Question: I am using UIWebView inside of my iOS application and in the webView I used Bootstrap UI for designing expand and collapse animation. The JavaScript framework that I used is ANgularJS. The issue that I faced is the slow animation for expand and collapse. You can easily reproduce this issue if you follow the steps bellow with your device (iPhone or iPad)
1- Opened the Bootstrap website (<URL> by Safari with your iPad.
2- Under the collapse paragraph, tap on the sample button, which collapses and expands a simple content. Please notice the time that it takes to expand the content.
You can test this issue for JQuery as well, here are the steps:
1- opened JQuery Mobile website (<URL> by Safari with your iPad.
2- tap on the sample button, which expands and collapses a simple button. Please notice the time that it takes to expand the content.
The time that it takes to do the expand and collapse is really slow based on our User Experience feedback. I researched about this issue and debugged the ANgularJS framework to see where does this issue come from. It seems that there is a method called EventHandler that causes this issue.

Anybody have any idea what are the other options for designing Expand and Collapse that works fast on device?
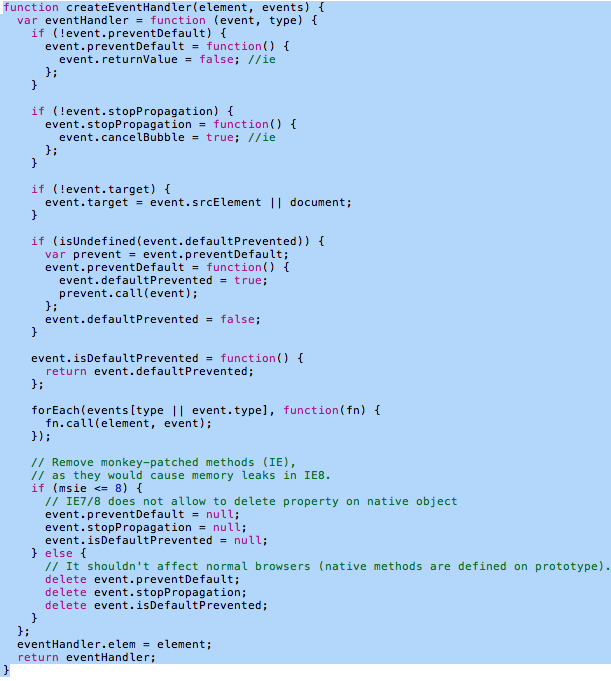
Answer: The solution for this problem is using pure CSS for expand and collapse
HTML Code
'''
<body>
<section>
<article>
<details>
<summary>Step by Step Guides</summary>
<details>
<summary>Getting Started</summary>
<p>1. Signup for a free trial</p>
</details>
<details>
<summary>Setting up a backup schedule</summary>
<p>This step assumes you have already signed up and installed the software</p>
</details>
</details>
<details>
<summary>Installation/Upgrade Issues</summary>
<p>After setup the program doesn't start</p>
</details>
</article>
<article>
<details>
<summary>SERVER Step by Step Guides</summary>
<details>
<summary>Getting Started</summary>
<p>1. Signup for a free trial</p>
</details>
<details>
<summary>Setting up a backup schedule</summary>
<p>This step assumes you have already signed up and installed the software</p>
</details>
</details>
<details>
<summary>Installation/Upgrade Issues</summary>
<p>After setup the program doesn't start</p>
</details>
</article>
</section>
</body>
'''
CSS code
'''
summary::-webkit-details-marker {
color: #00ACF3;
font-size: 125%;
margin-right: 2px;
}
summary:focus {
outline-style: none;
}
article > details > summary {
font-size: 28px;
margin-top: 16px;
}
details > p {
margin-left: 24px;
}
details details {
margin-left: 36px;
}
details details summary {
font-size: 16px;
}
'''
Working code on <URL>